Field crop: maize
Growth stage: 2
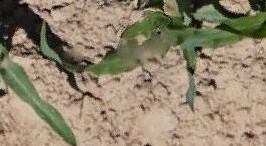
Species: maize